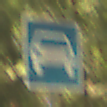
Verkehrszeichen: Kraftfahrstrasse
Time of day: Midday
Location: Outdoor (Nature)
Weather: PartlyCloudy
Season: NotSpecified
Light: Natural